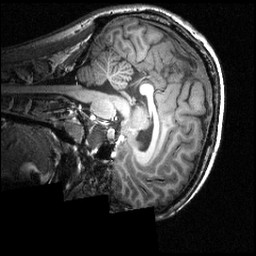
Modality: T1w
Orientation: sagittal
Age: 21
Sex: male
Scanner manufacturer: siemens
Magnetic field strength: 3.951 T
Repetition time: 1.5 s
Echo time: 0.00335 s